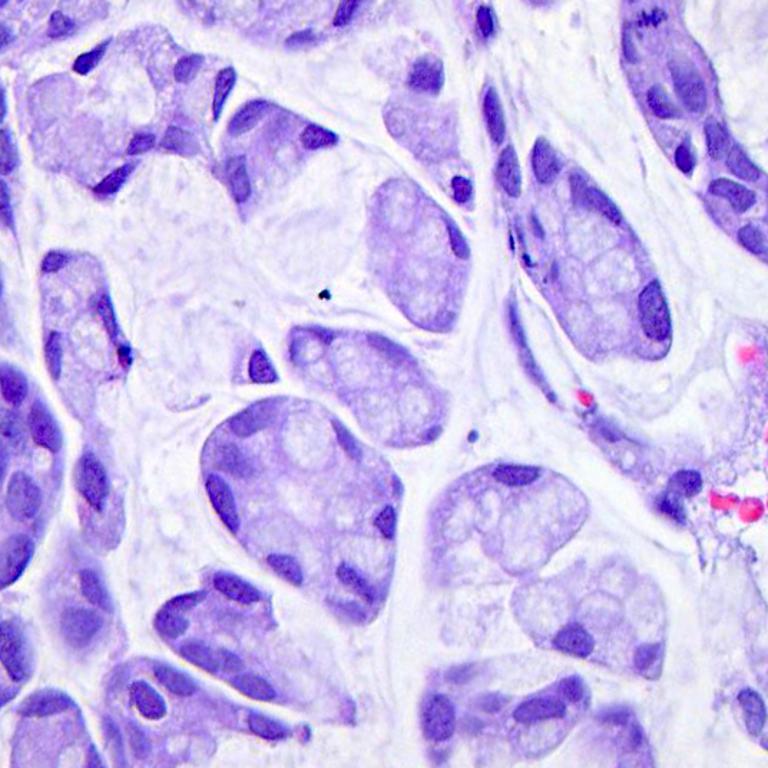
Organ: colon
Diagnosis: adenocarcinomas